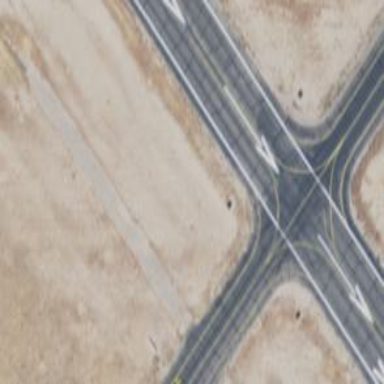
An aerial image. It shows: Asphalt runway at the airport.